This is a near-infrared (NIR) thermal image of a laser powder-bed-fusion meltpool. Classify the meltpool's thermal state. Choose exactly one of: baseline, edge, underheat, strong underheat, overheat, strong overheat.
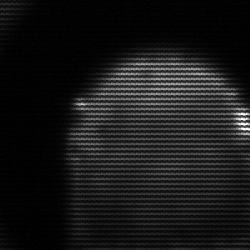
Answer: edge